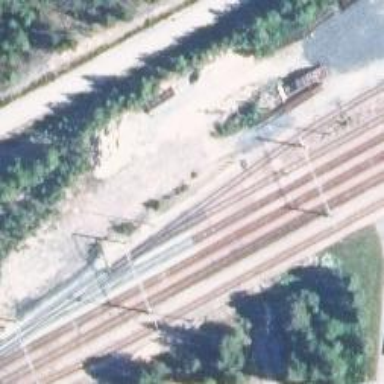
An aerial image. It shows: Wedge is used for the railway derail.